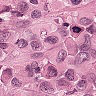
Metastatic tissue present: yes